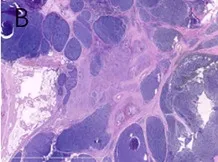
Histopathological analysis revealed type AB thymoma composed of a lymphocyte-poor area and lymphocyte-rich area at low magnification (A, B).
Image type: pathology (h&e)